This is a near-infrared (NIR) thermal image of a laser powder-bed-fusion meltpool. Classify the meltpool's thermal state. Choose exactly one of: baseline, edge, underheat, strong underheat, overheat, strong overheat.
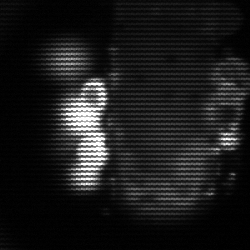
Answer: strong underheat